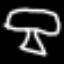
Label: mushroom